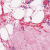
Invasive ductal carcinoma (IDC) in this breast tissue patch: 0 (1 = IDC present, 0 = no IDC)